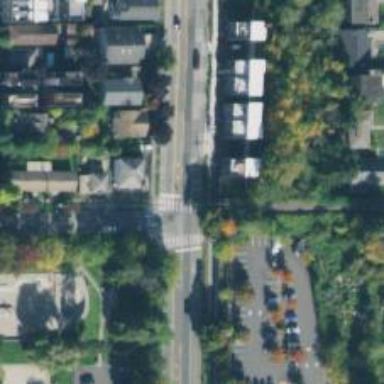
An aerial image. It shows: Secondary road with separate sidewalk.